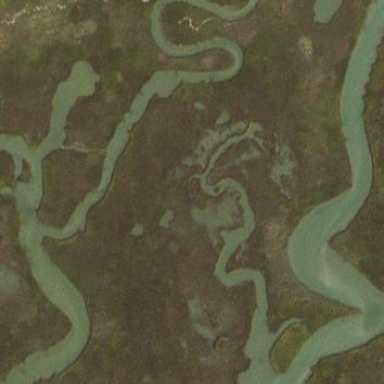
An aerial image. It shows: Saltmarsh wetland with tidal influence.